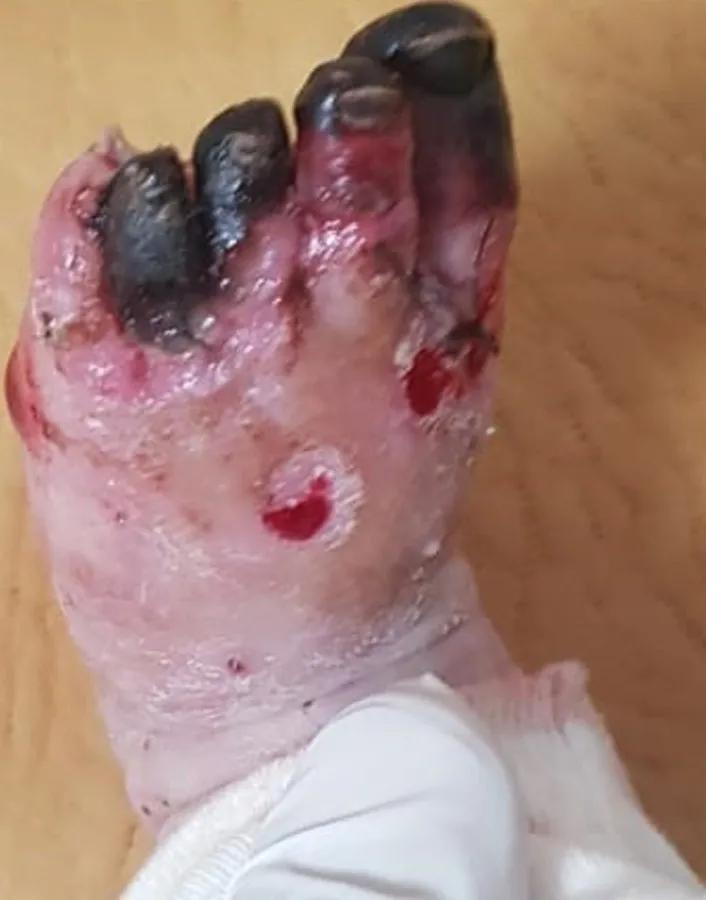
acral necroses of all toes of the left foo.
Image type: medical_photograph (other_medical_photograph)